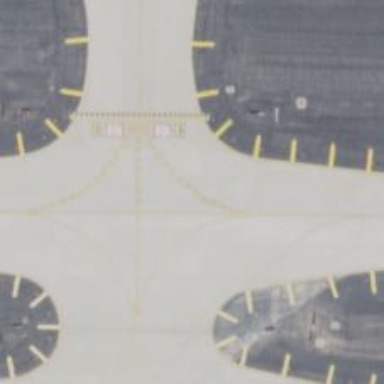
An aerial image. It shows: View of taxiway at the airport.